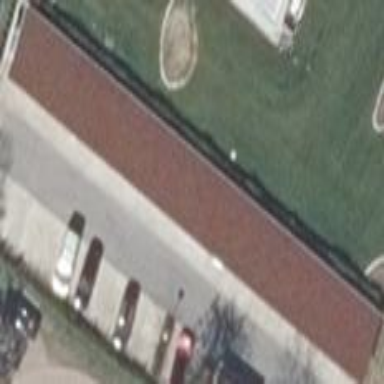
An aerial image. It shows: Garage.